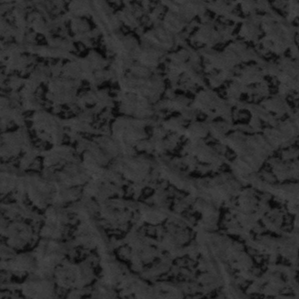
Label: frost